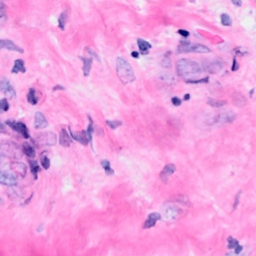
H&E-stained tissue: Breast